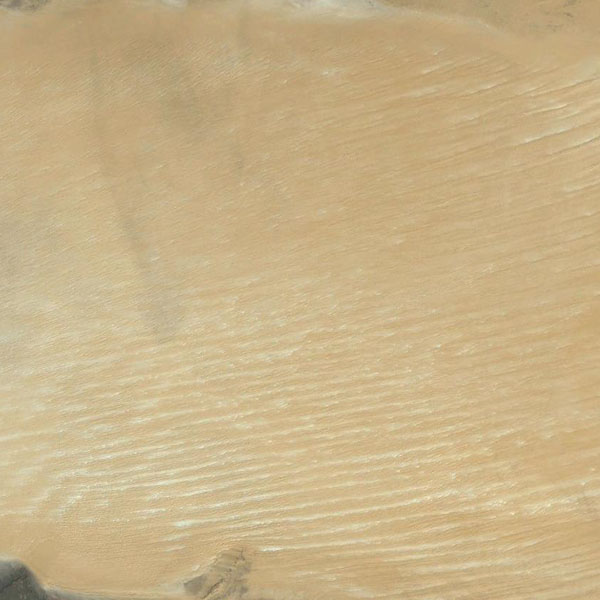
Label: Desert